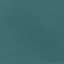
Land use / land cover: SeaLake